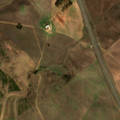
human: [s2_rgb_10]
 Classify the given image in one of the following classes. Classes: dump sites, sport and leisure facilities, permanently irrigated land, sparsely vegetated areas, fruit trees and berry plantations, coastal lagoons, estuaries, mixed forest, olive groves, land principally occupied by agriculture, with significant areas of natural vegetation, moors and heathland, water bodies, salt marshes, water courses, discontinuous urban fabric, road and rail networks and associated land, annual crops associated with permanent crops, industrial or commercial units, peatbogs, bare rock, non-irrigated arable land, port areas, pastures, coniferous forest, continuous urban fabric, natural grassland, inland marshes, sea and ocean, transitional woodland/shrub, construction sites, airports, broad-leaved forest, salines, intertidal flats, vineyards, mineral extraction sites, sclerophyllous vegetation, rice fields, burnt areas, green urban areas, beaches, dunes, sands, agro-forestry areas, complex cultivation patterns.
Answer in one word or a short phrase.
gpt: road and rail networks and associated land, non-irrigated arable land, transitional woodland/shrub